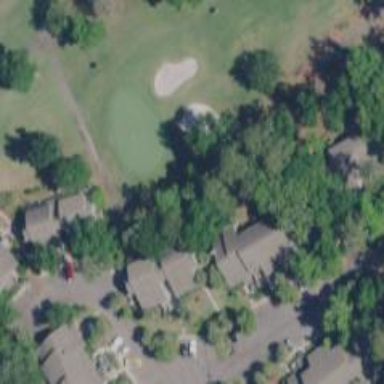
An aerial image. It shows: Path for golf carts.